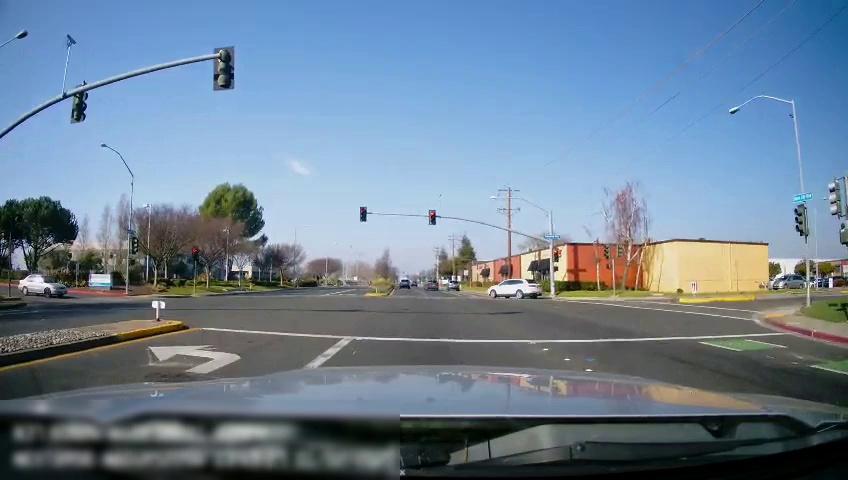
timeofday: Day
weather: Sunny
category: Drivable Space
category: Vehicles | SUV
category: Vehicles | Car
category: Vehicles | SUV
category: Vehicles | SUV
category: Vehicles | Van
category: Vehicles | Car
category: Lanes | Alternate Lane
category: Lanes | Alternate Lane
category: Lanes | Alternate Lane
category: Lanes | Current Lane
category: Lanes | Current Lane
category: Lanes | Opposite Lane
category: Traffic | Lights
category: Traffic | Lights
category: Traffic | Lights
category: Traffic | Lights
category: Traffic | Lights
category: Traffic | Lights
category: Traffic | Lights
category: Traffic | Signs
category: Traffic | Signs
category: Traffic | Lights
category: Traffic | Lights